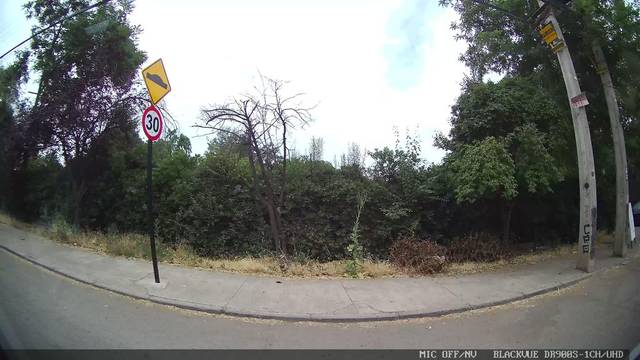
Region: Chile
Coordinates: -33.45, -70.52